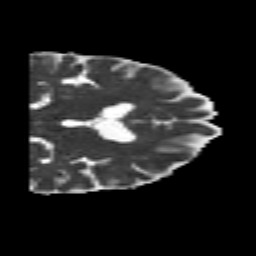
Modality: MD
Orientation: coronal
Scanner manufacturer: siemens
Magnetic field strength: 3 T
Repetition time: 6.8 s
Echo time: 0.093 s